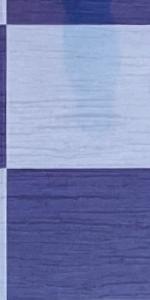
Label: Empty